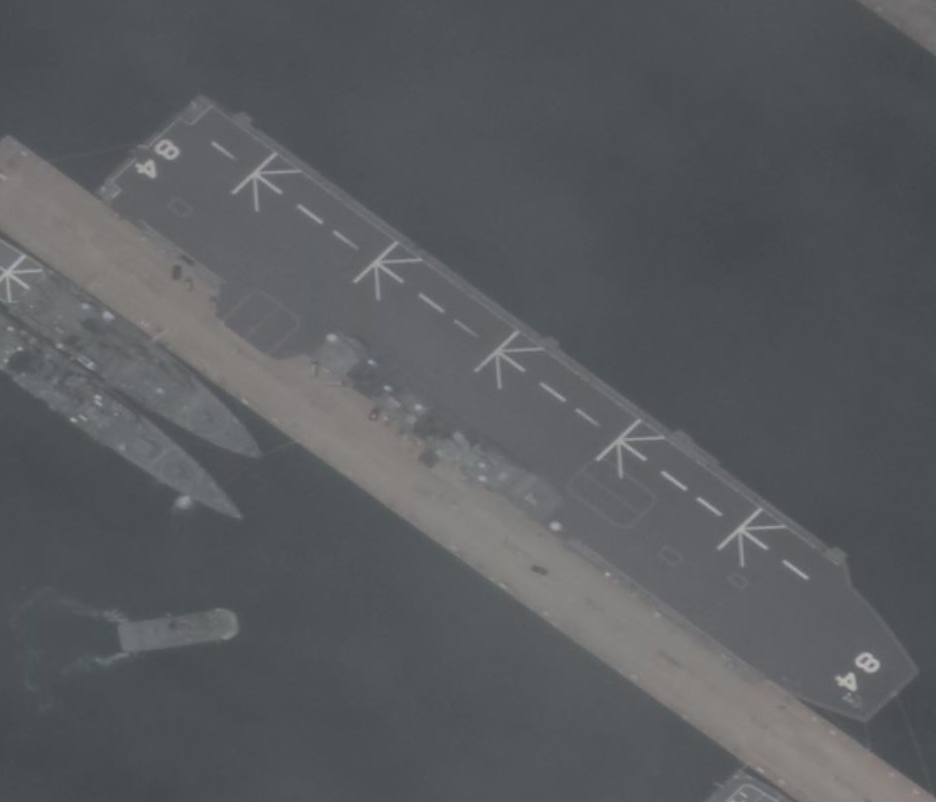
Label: Lzumo-class_helicopter_destroyer